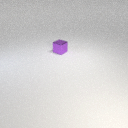
small purple metal cube